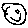
Label: smiley face